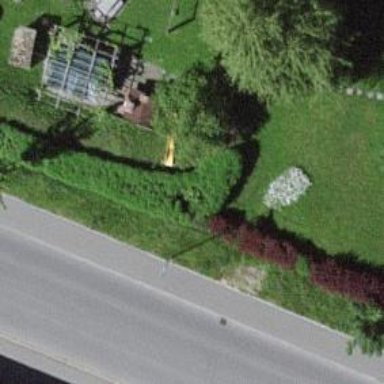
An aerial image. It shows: Hedge acting as barrier.